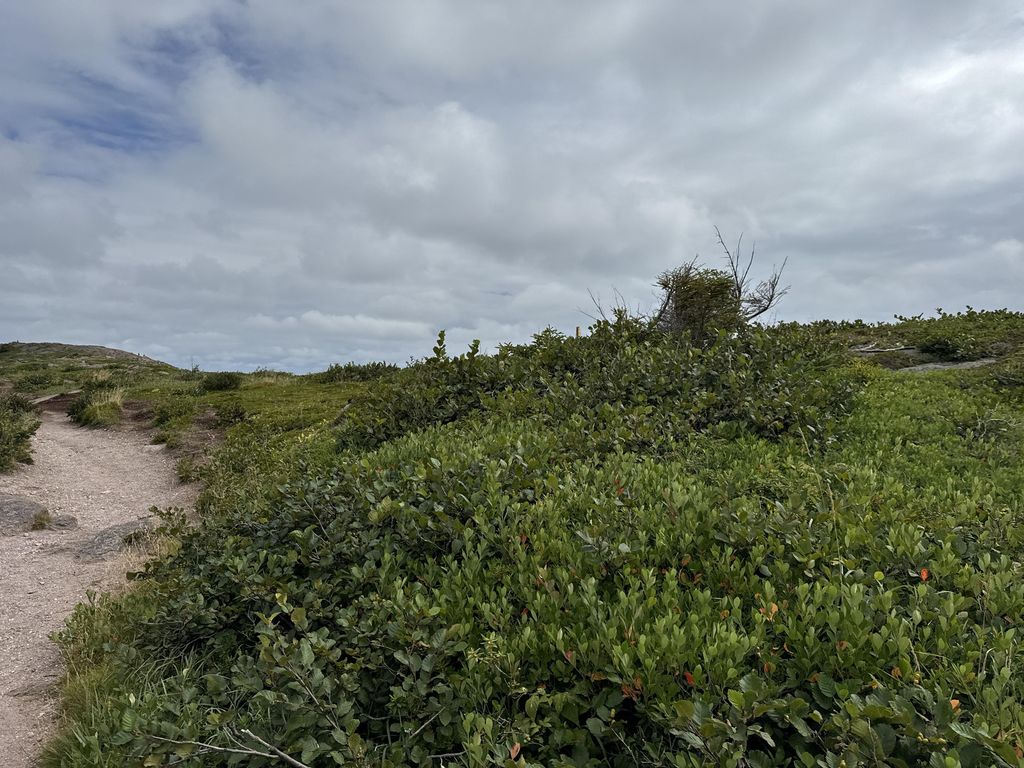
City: st_johns